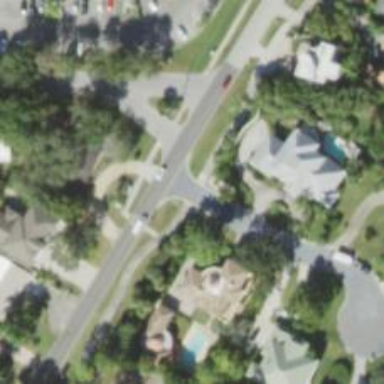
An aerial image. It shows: Unmarked road crossing.